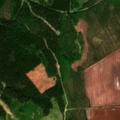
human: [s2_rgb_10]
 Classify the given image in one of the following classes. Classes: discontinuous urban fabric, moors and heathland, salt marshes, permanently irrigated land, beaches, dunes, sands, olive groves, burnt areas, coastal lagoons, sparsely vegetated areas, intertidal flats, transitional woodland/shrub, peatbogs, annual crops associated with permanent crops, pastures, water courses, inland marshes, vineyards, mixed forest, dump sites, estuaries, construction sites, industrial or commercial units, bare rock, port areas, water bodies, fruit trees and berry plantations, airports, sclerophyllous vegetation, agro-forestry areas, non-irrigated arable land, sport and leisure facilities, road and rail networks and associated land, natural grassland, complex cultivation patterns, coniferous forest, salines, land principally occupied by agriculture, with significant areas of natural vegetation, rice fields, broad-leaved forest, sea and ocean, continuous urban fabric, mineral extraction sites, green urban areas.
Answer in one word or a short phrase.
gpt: land principally occupied by agriculture, with significant areas of natural vegetation, coniferous forest, mixed forest, transitional woodland/shrub